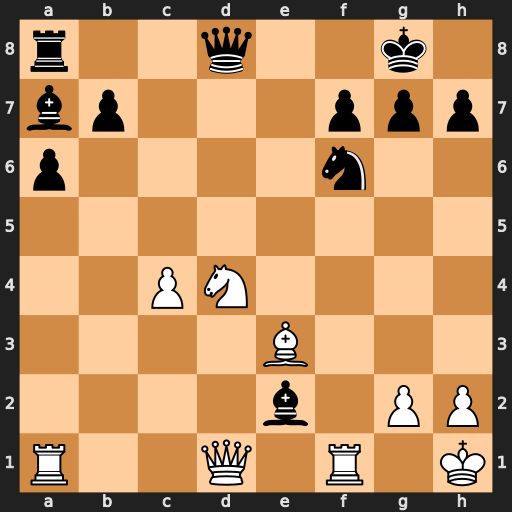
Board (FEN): r2q2k1/bp3ppp/p4n2/8/2PN4/4B3/4b1PP/R2Q1R1K
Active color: w
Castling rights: -
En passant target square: -
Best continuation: Qxe2 Bxd4 Rad1 Qe7 Rxd4